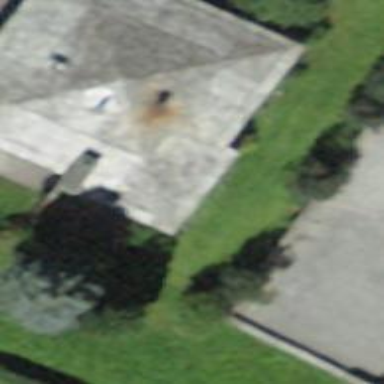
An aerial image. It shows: House with pyramidal roof shape.